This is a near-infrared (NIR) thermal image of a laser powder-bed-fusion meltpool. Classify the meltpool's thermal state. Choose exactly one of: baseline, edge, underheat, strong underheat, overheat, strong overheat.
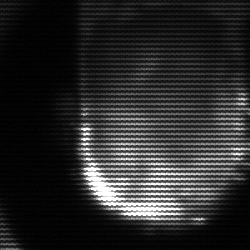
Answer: baseline